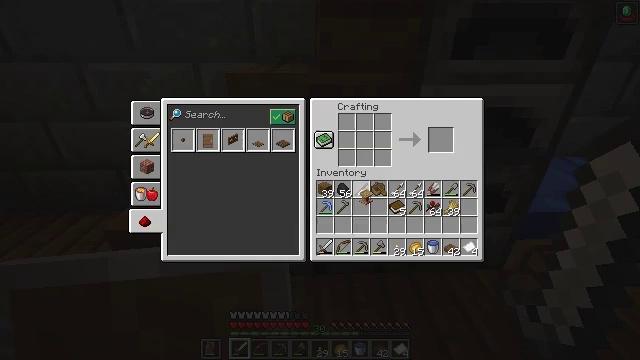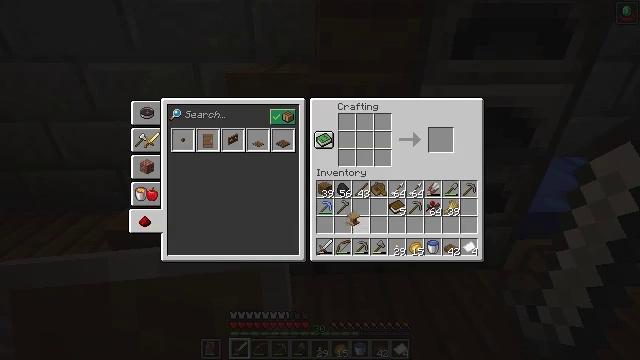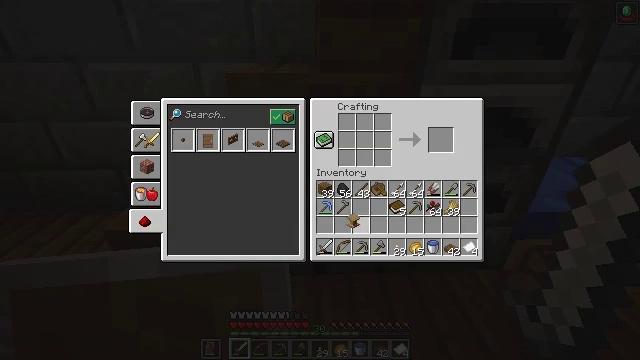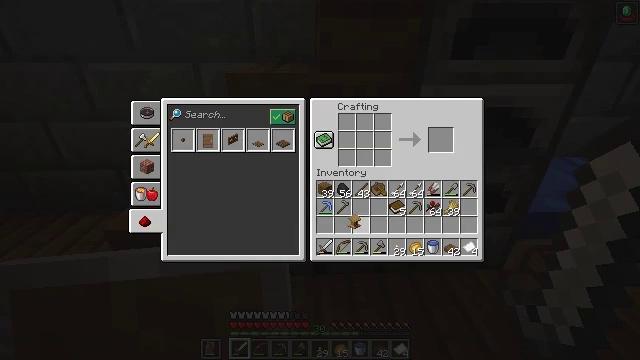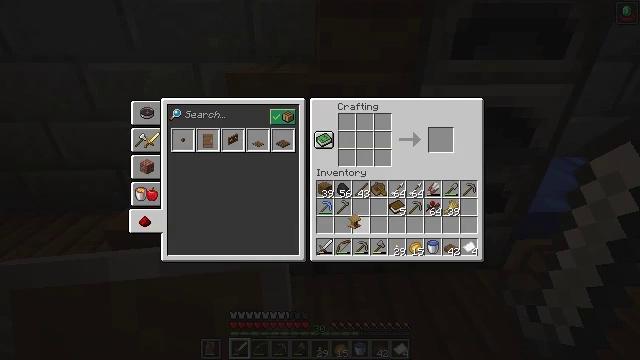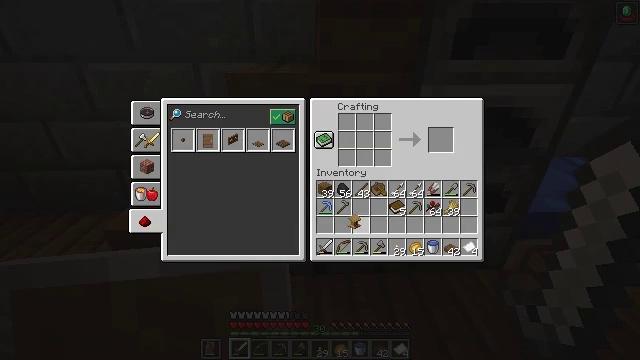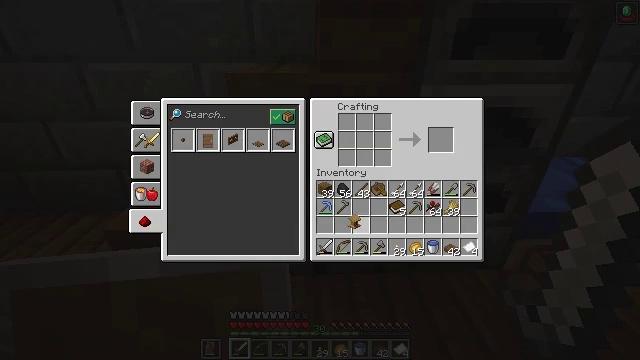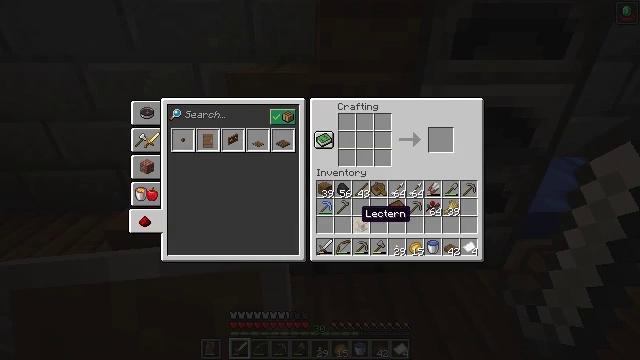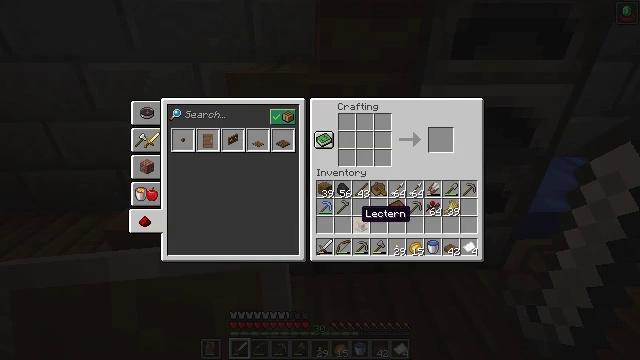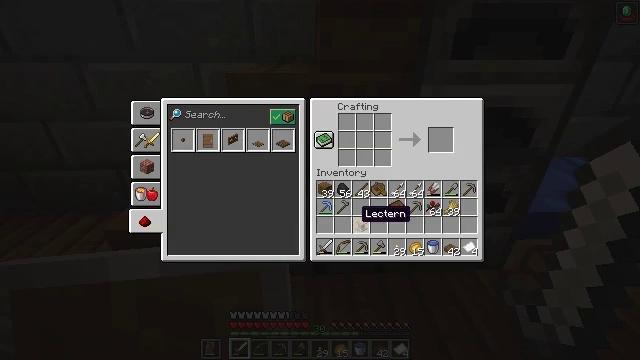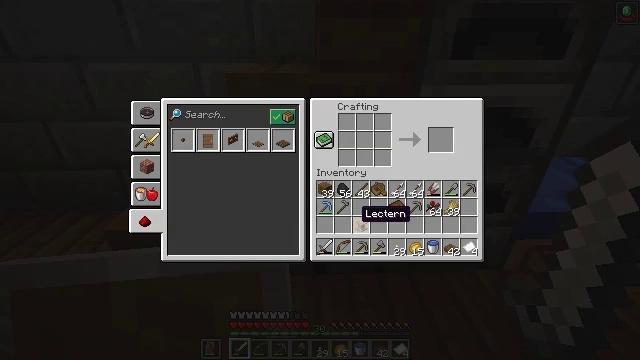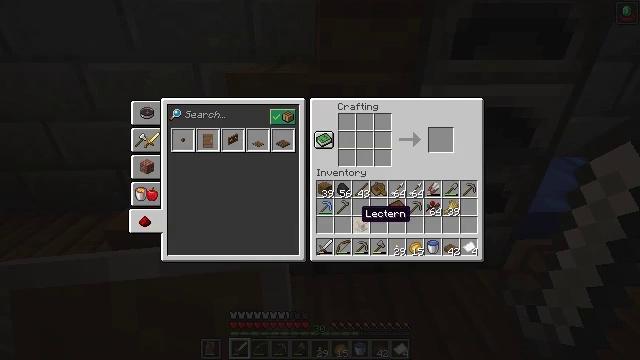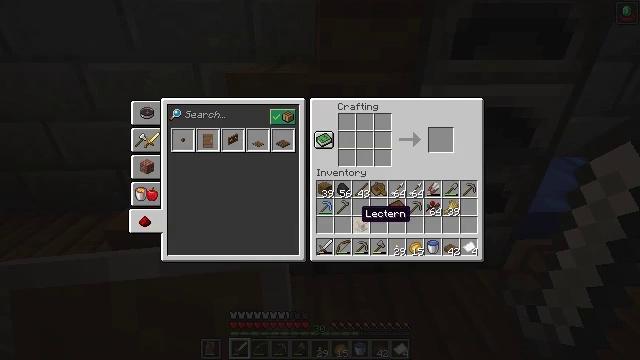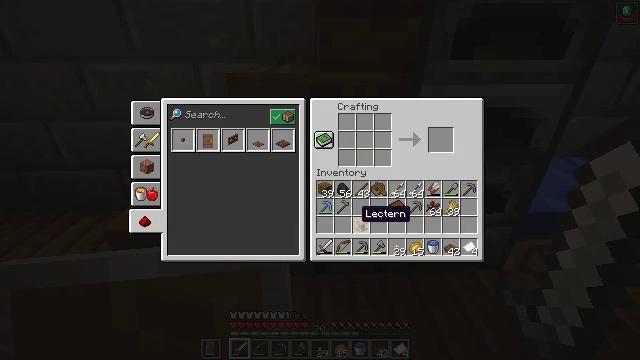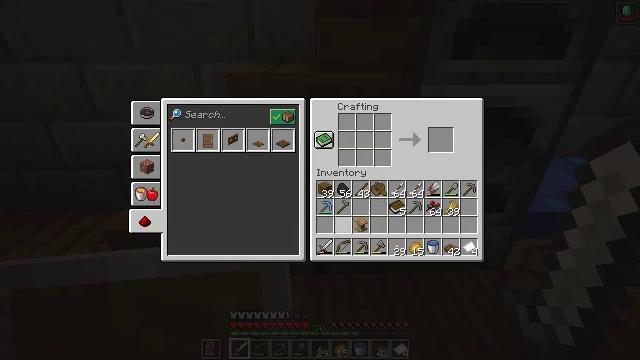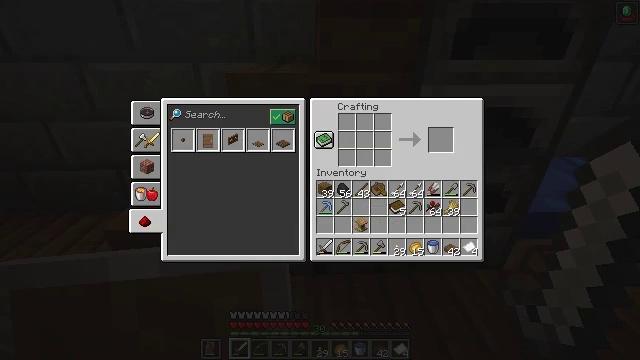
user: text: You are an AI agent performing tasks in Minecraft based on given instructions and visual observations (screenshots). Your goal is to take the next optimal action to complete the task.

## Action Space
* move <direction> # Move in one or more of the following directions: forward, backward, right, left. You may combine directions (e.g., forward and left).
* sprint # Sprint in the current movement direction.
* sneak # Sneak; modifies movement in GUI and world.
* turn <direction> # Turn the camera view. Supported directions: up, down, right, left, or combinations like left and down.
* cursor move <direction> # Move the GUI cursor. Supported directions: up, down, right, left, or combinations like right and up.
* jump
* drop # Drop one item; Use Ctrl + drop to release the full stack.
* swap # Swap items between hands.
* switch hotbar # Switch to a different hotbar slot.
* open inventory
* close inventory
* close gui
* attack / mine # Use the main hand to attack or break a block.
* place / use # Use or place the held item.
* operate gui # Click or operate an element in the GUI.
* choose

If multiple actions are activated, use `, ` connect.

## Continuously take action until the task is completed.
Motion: motion action
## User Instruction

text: Collect beetroots from the field.
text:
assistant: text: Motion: cursor move left and down, open gui
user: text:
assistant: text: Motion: no_op
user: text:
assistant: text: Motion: no_op
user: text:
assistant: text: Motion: operate gui
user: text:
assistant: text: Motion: operate gui
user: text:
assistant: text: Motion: operate gui
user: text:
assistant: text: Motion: no_op
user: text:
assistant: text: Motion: no_op
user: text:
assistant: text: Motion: no_op
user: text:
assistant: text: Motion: no_op
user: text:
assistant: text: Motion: no_op
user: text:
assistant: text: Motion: no_op
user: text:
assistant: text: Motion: no_op
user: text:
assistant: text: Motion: no_op
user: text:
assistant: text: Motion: cursor move left
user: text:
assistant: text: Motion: cursor move left
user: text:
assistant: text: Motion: no_op
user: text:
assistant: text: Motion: no_op
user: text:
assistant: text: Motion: no_op
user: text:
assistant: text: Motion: close gui
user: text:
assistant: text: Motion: no_op
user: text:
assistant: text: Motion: turn left and up
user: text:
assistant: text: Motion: turn left and up
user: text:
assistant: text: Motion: turn left and up
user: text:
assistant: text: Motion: move forward, turn left and up
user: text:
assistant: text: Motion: move forward
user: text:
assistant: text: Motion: move forward, turn left and down
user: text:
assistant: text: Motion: move forward, turn left and down
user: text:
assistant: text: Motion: move forward, turn left and down
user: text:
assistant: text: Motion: move forward, turn left and down